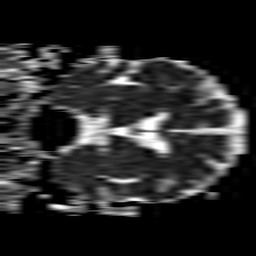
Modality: ADC
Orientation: coronal
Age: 73
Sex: male
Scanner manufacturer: philips
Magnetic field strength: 1.5 T
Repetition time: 3.395 s
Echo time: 0.06922 s